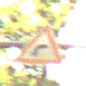
Verkehrszeichen: KurveRechts
Umgebung: Outdoor, Nature
Tageszeit: Midday
Wetter: PartlyCloudy
Licht: Natural
Jahreszeit: NotSpecified
Kontrast: LowContrast